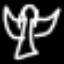
Label: angel